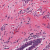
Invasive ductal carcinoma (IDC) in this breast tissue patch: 0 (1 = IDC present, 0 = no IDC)